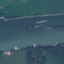
Land use / land cover: River